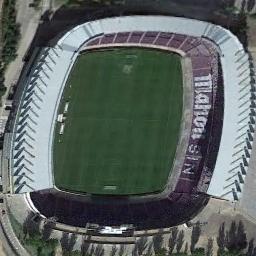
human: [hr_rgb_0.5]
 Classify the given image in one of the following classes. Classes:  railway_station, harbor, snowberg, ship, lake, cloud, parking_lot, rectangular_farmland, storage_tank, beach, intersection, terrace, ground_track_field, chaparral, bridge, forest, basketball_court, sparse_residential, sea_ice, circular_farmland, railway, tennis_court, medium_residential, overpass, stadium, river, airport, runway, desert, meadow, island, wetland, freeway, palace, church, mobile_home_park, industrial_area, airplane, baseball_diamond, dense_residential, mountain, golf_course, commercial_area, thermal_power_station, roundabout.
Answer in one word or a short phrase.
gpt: stadium